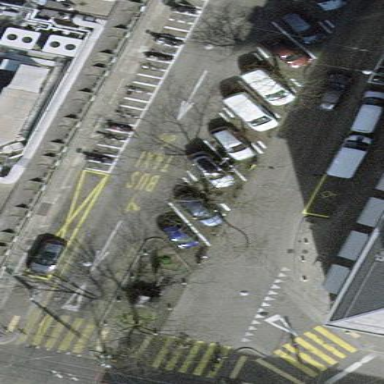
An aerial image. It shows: Motorcycle parking facility.